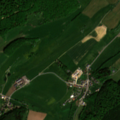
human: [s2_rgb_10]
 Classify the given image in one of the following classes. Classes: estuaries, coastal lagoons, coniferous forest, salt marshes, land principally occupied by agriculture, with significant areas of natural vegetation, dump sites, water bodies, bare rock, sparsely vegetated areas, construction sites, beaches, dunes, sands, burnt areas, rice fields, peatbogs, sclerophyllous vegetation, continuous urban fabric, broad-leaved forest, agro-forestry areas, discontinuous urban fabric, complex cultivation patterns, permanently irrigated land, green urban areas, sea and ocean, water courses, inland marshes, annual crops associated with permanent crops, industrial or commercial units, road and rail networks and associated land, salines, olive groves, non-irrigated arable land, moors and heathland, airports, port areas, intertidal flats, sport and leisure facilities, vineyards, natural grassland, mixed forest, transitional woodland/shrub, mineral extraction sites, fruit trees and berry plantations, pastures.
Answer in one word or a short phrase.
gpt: pastures, complex cultivation patterns, broad-leaved forest, mixed forest